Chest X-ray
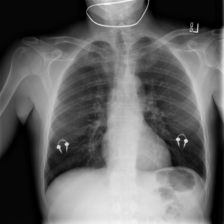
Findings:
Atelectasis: negative
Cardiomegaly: negative
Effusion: negative
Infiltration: negative
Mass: negative
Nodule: negative
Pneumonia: negative
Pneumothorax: negative
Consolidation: negative
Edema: negative
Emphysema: negative
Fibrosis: negative
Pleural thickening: negative
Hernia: negative